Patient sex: M
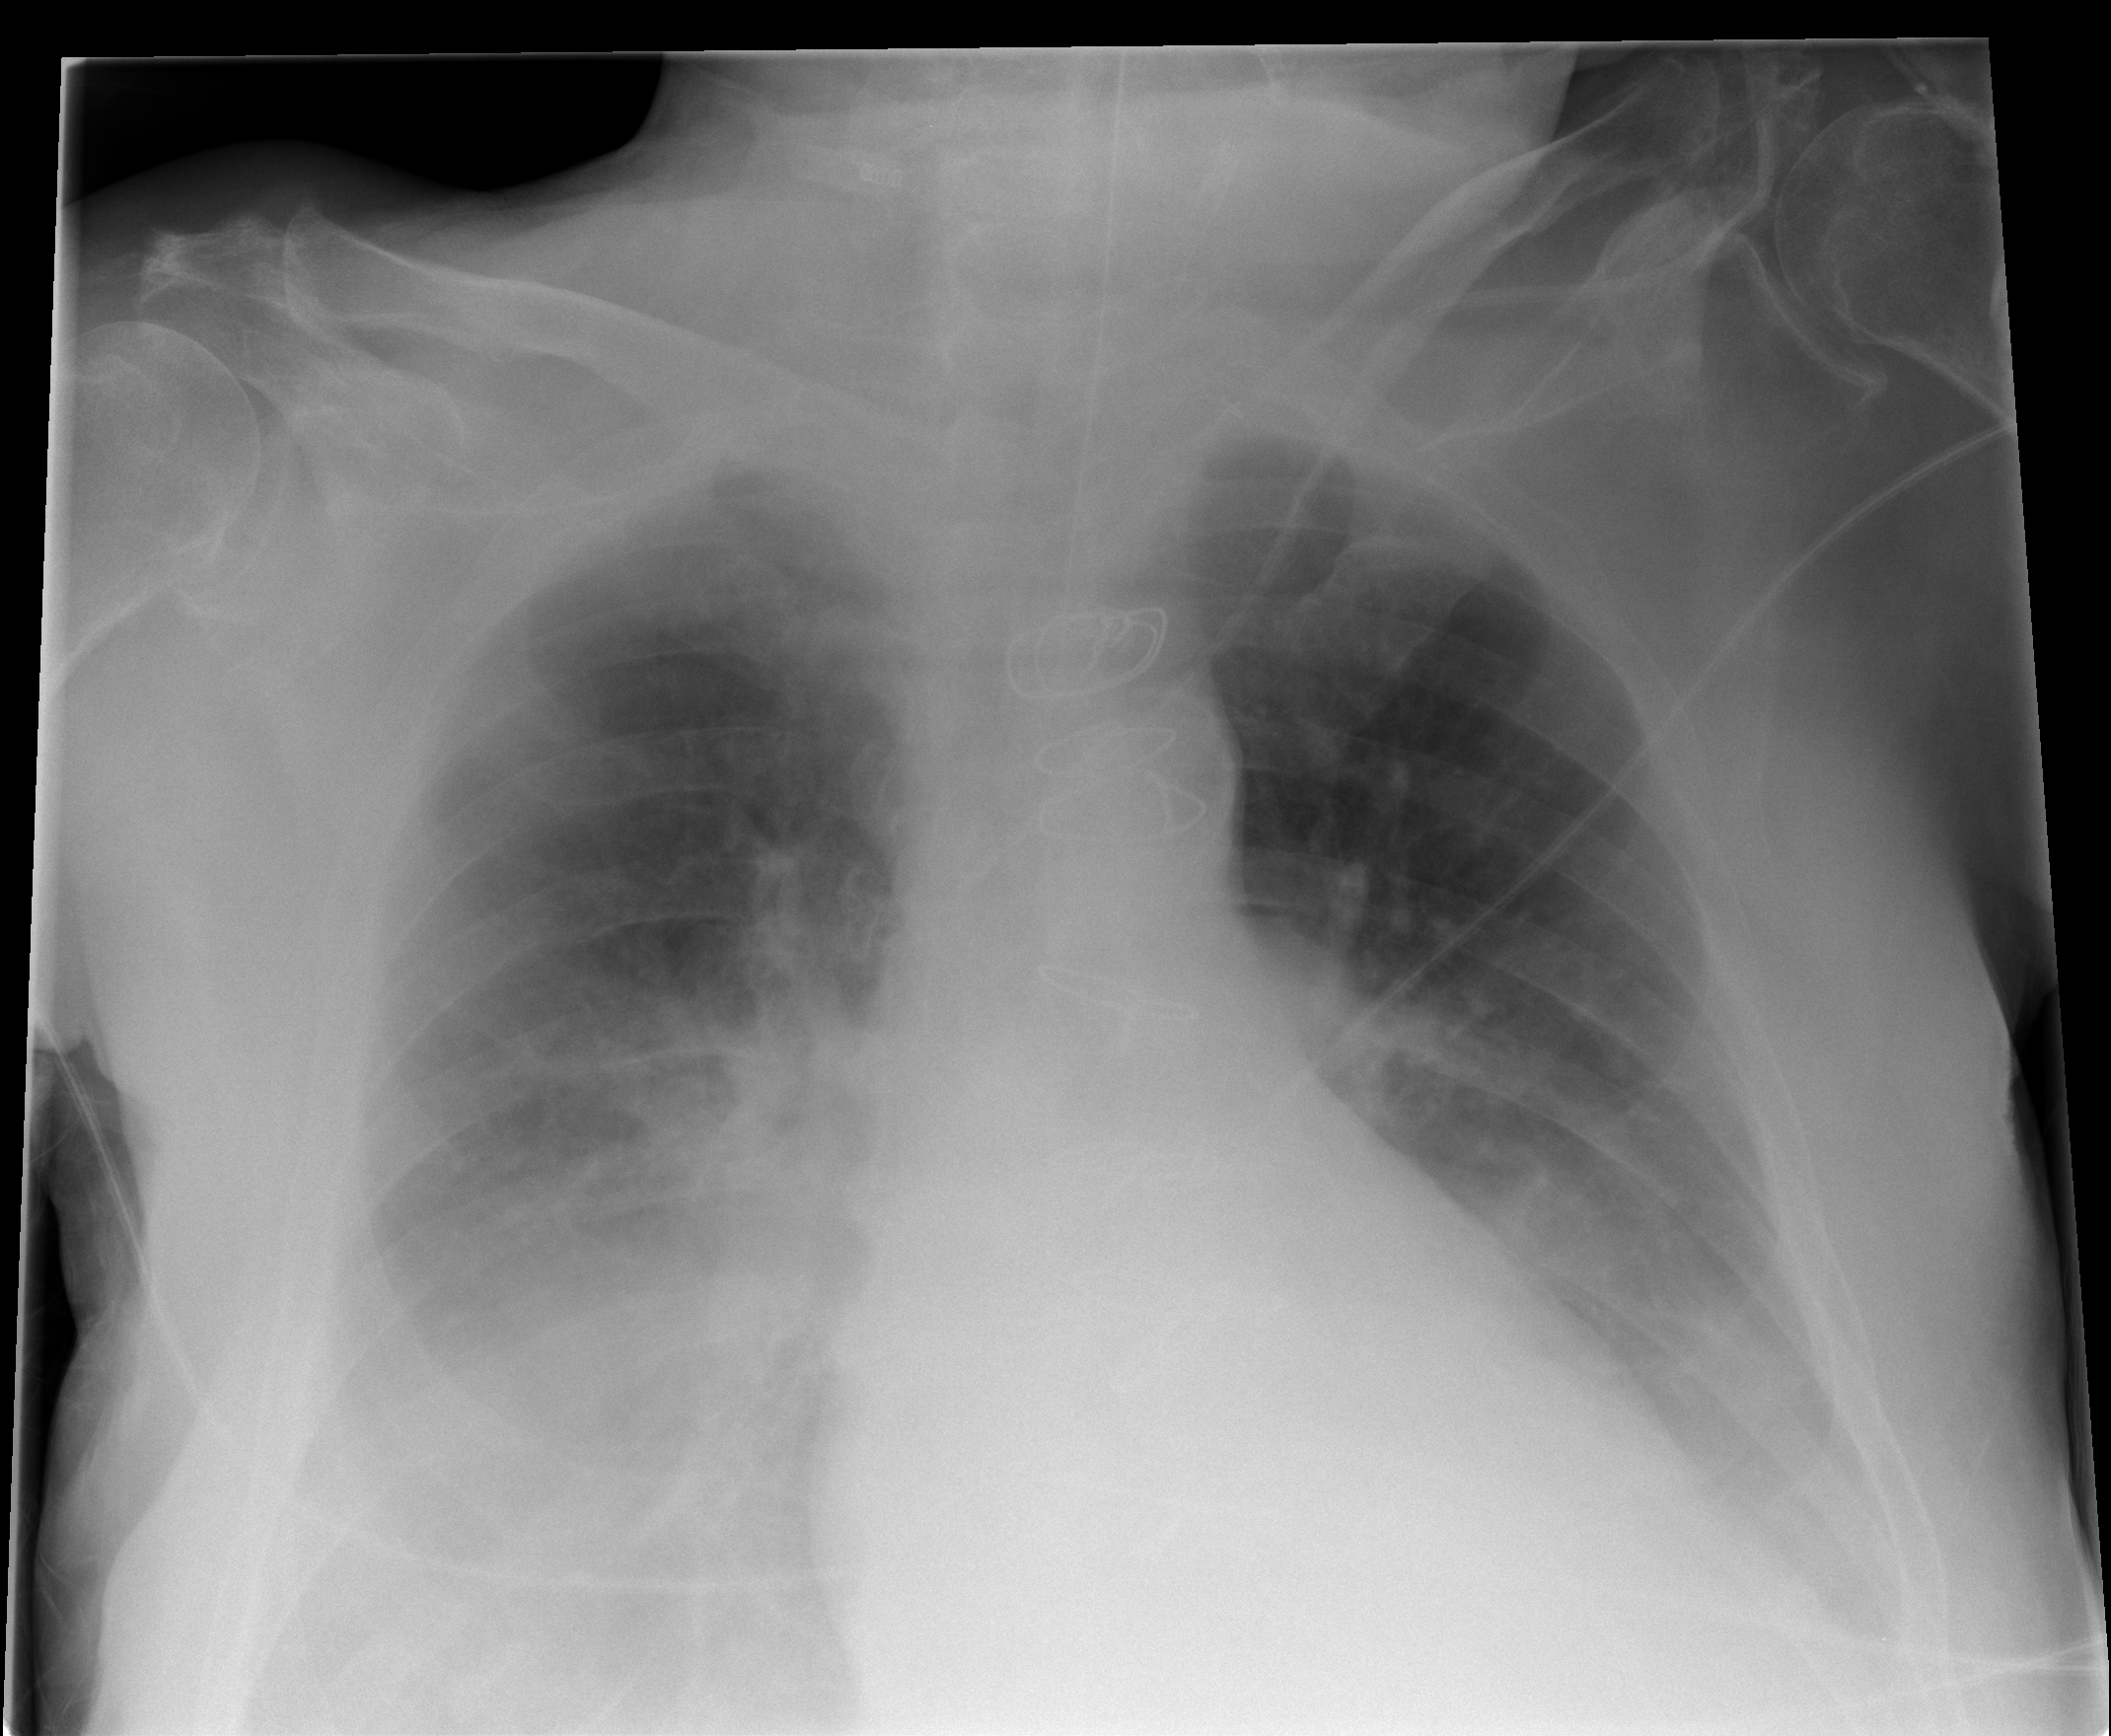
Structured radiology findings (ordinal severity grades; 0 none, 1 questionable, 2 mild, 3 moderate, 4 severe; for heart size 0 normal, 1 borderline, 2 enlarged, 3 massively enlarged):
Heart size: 1
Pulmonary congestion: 2
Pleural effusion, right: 2
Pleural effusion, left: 0
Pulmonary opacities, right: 2
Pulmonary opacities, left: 0
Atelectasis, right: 2
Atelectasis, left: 0